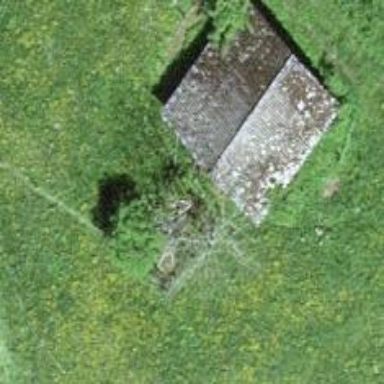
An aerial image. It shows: Shed.